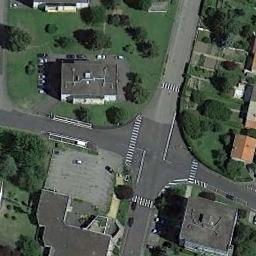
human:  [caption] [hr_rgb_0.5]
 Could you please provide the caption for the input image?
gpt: There are many different shapes of buildings beside the intersection .

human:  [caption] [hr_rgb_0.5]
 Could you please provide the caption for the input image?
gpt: There are some big trees above the intersection .

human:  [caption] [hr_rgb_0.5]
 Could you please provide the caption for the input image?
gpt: An intersection without cars located in a residential area .

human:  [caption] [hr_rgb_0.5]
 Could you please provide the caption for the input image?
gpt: There are several moving vehicles on the road at the intersection, With many buildings and some trees around the intersection .

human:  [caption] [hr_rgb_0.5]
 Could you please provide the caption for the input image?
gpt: There are some black buildings on green lawns beside the intersection .